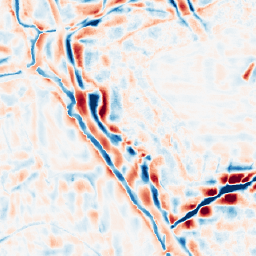
Category: wavelet
Decomposition family: wavelet_dwt
Decomposition parameters: wavelet: sym4
level: 4
Upsampling method: nearest
Upsampling parameters: scale: 2
Upsampling scale: 2